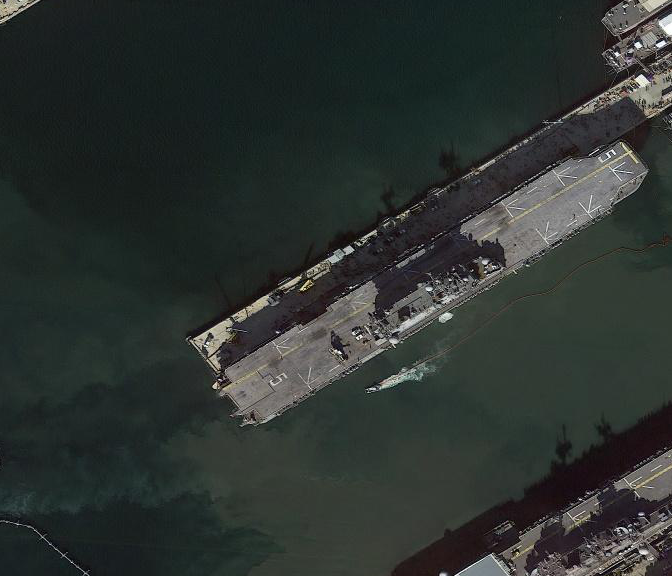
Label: Wasp-class_assault_ship